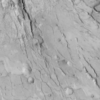
Label: not_dusty